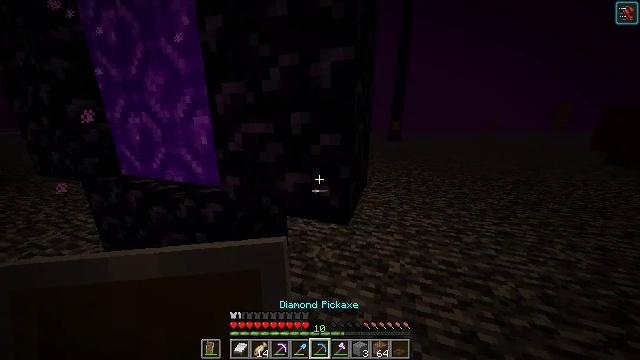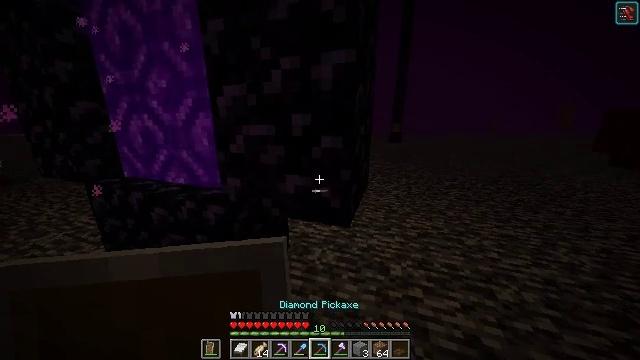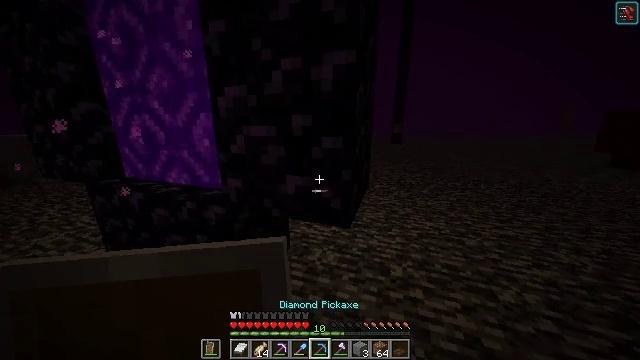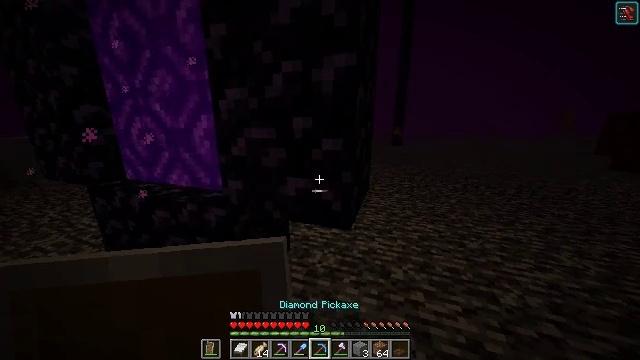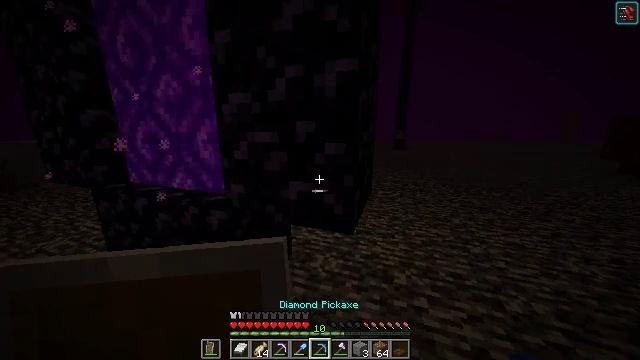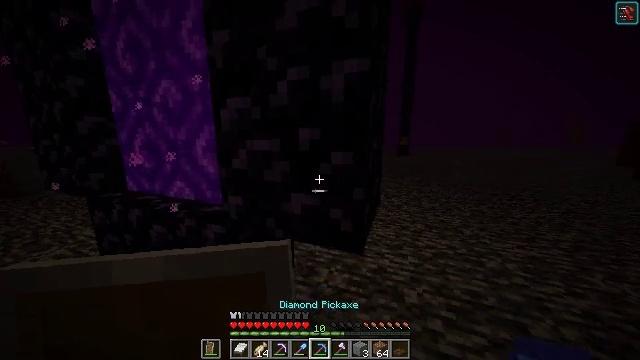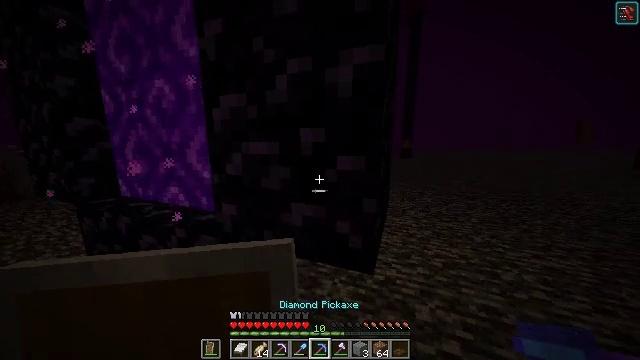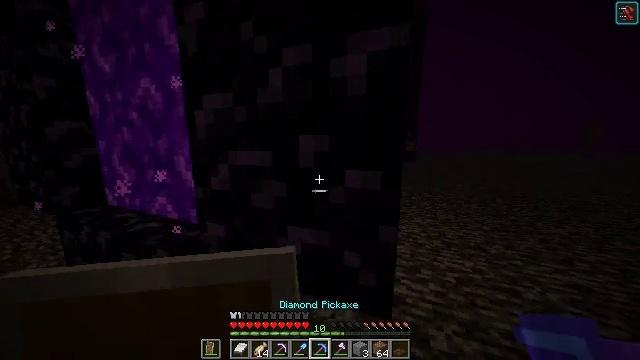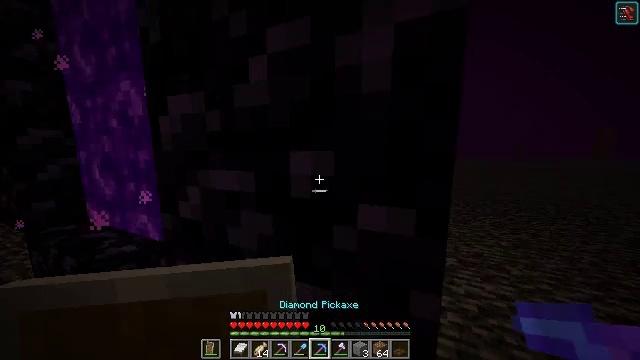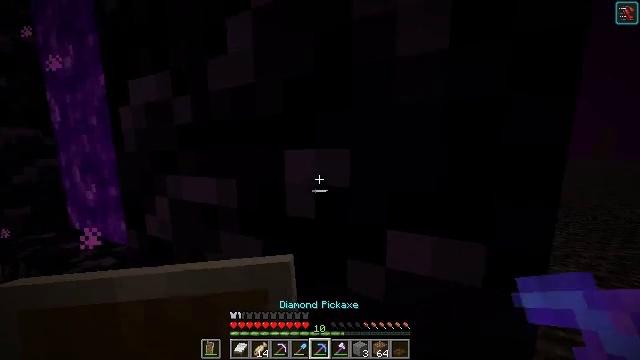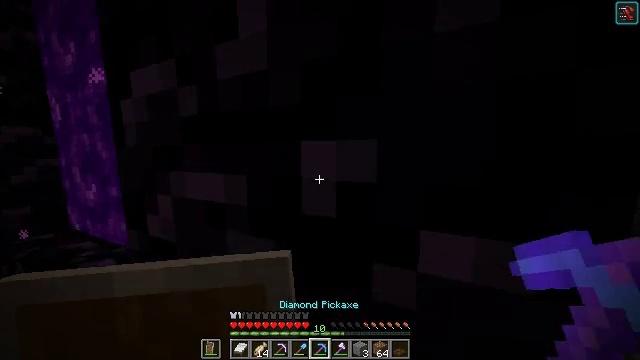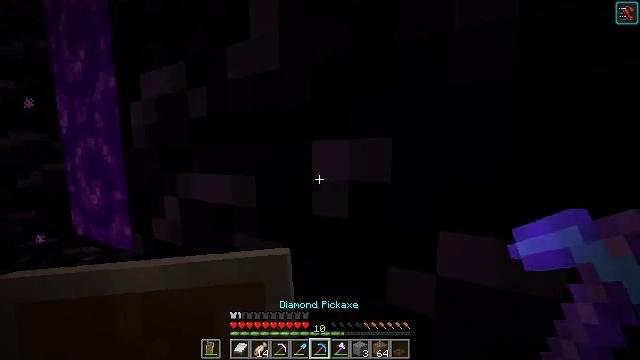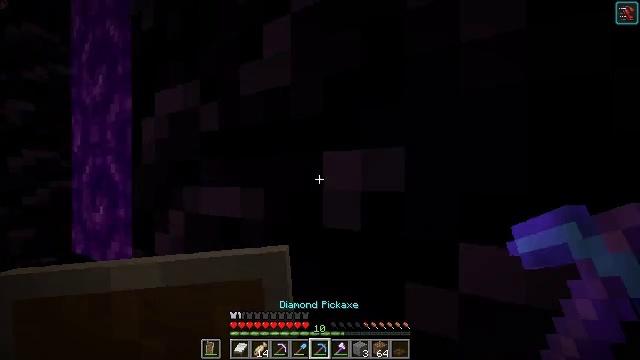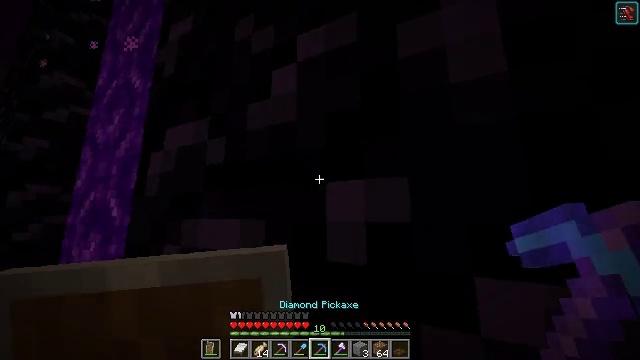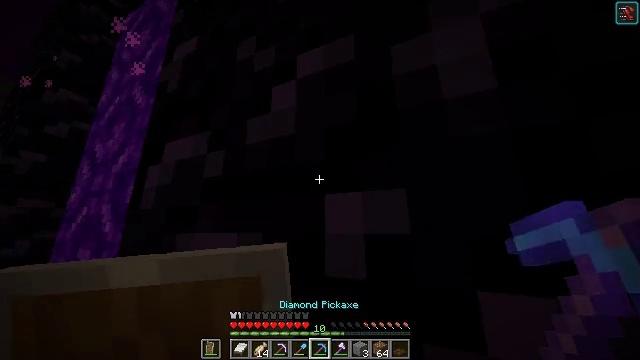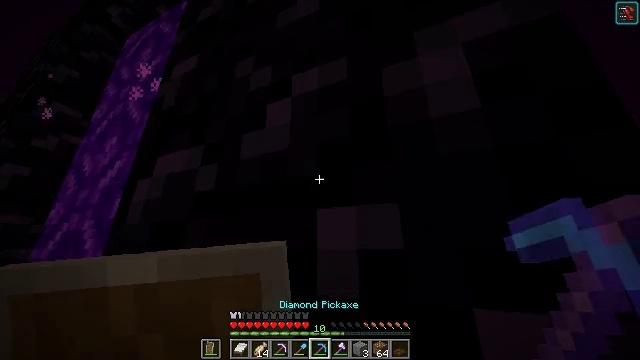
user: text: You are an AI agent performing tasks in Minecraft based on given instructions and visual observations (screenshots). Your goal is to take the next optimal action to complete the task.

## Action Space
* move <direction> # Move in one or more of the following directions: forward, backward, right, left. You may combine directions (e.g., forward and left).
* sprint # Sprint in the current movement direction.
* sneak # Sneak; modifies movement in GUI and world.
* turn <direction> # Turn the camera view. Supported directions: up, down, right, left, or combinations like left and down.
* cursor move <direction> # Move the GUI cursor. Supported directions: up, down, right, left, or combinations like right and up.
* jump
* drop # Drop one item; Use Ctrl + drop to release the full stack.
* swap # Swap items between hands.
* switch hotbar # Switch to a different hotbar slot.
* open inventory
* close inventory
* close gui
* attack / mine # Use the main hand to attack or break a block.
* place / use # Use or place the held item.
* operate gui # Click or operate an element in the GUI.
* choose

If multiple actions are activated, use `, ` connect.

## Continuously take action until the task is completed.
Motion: motion action
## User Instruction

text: Gather obsidian from a lava source.
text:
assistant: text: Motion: no_op
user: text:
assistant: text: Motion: no_op
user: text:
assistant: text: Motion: no_op
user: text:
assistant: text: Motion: turn up
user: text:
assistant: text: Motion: move forward, turn up
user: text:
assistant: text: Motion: move forward
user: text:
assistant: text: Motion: move forward
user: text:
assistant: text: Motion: move forward, turn left and up
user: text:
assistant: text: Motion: no_op
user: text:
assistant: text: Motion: no_op
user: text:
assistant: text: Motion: turn up
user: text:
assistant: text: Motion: turn up
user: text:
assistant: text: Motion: turn up
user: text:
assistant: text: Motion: turn up
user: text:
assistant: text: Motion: turn right and up
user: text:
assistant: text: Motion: attack / mine
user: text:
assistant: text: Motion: attack / mine
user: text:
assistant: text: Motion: attack / mine
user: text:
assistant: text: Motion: attack / mine
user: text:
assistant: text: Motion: attack / mine
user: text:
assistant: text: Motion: attack / mine
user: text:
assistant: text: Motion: attack / mine
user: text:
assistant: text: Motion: attack / mine
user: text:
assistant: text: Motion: attack / mine
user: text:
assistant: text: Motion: attack / mine
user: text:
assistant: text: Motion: attack / mine
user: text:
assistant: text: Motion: turn right and up, attack / mine
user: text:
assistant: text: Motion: turn up, attack / mine
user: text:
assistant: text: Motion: attack / mine
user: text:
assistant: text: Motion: attack / mine